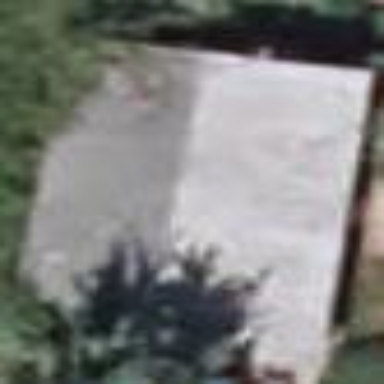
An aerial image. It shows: Shed building.